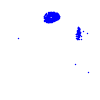
Particle: electron